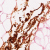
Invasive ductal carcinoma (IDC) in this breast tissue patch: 0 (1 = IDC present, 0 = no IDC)